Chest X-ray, PA view. Patient: 11 years old, sex M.
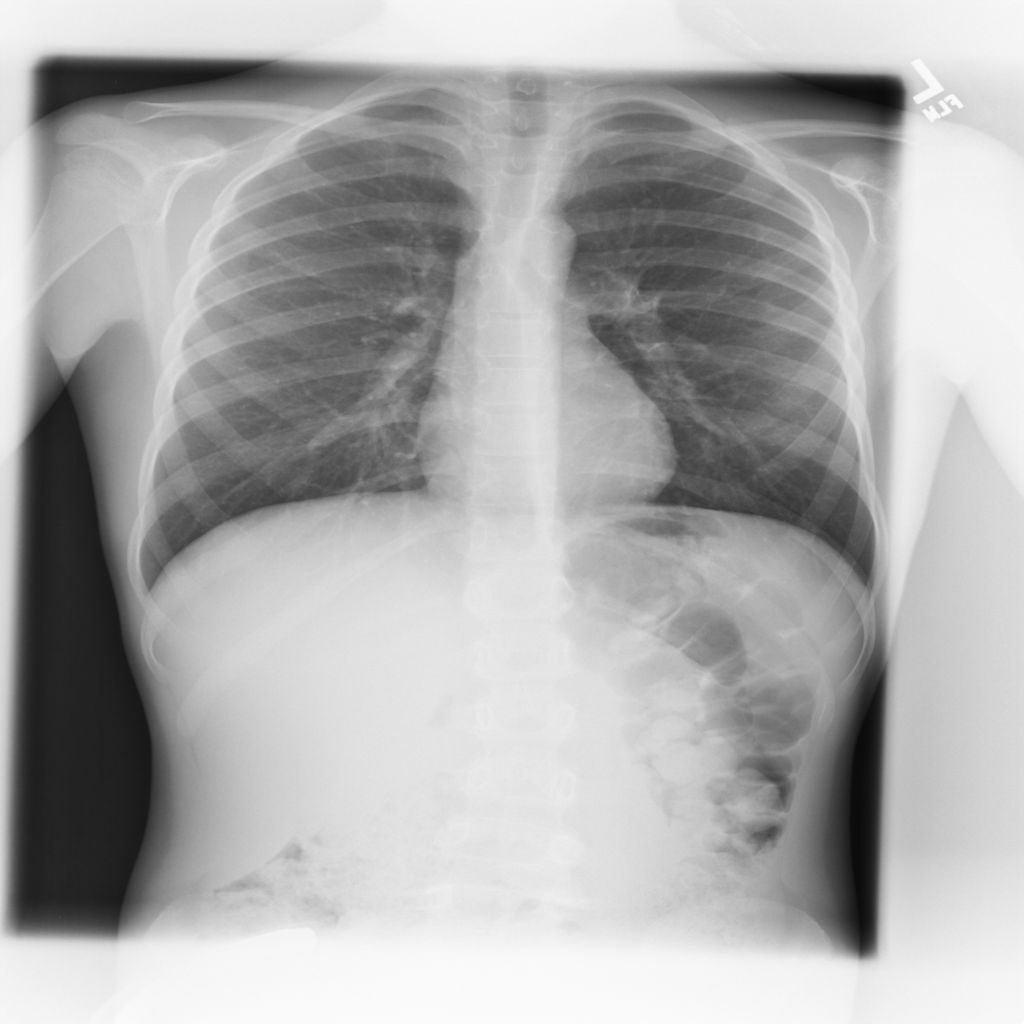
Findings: No Finding